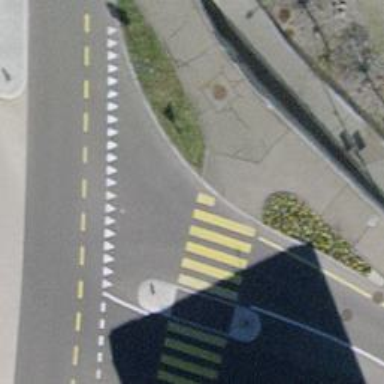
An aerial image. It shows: Asphalt sidewalk.